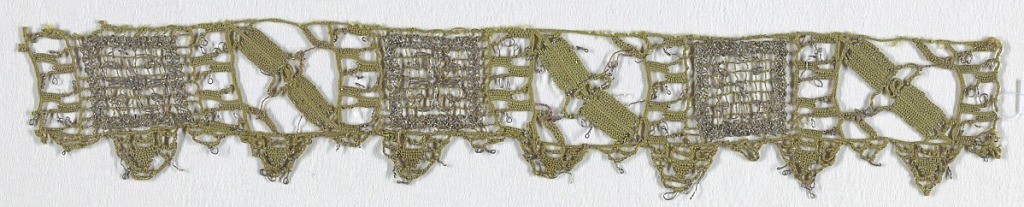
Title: Border
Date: mid 16th – 17th century
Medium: linen, metallic thread Technique: needle lace with filet and needle interlacings
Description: Border of green linen and silver stripes in geometric pattern contained with squares. One side edged by small-scale pendants.